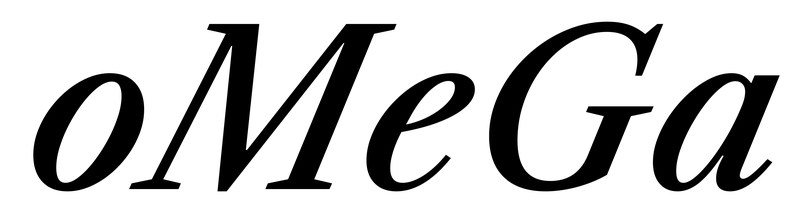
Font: LibreCaslonText-Italic_Medium_Italic